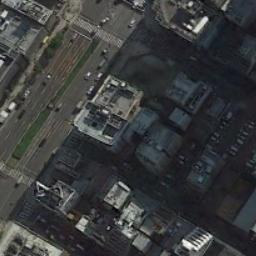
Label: commercial_area